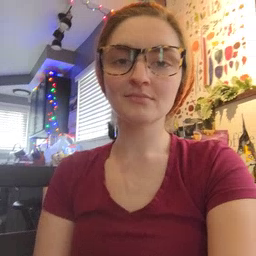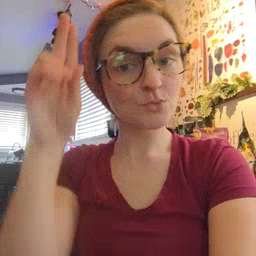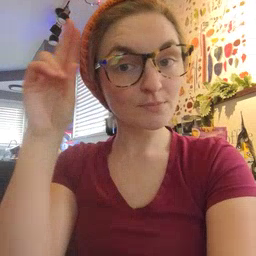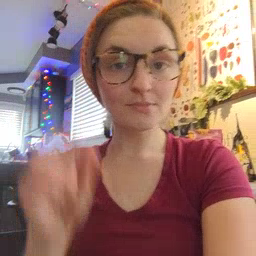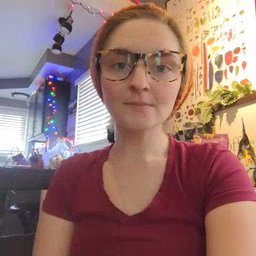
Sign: uncle